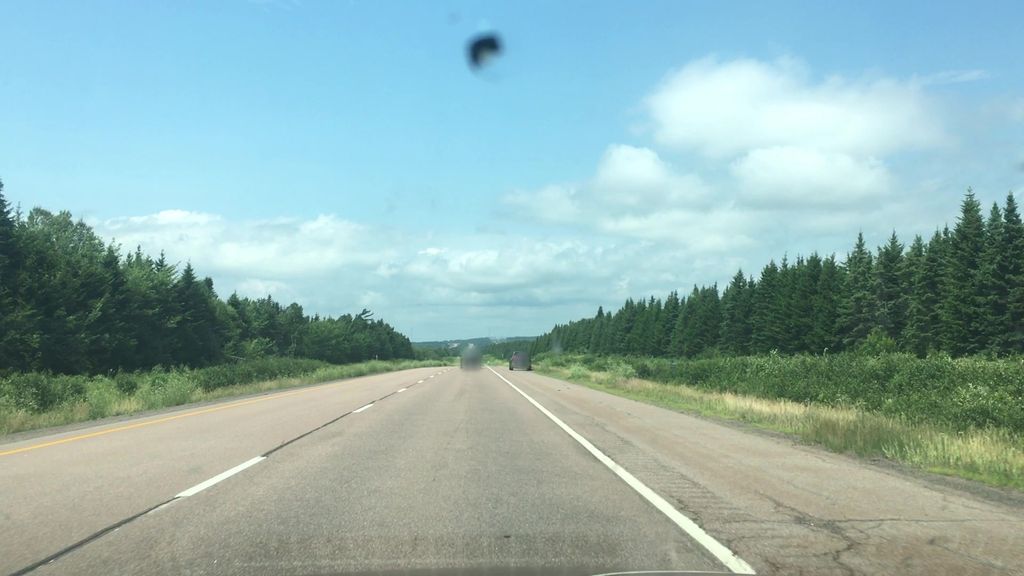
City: charlottetown